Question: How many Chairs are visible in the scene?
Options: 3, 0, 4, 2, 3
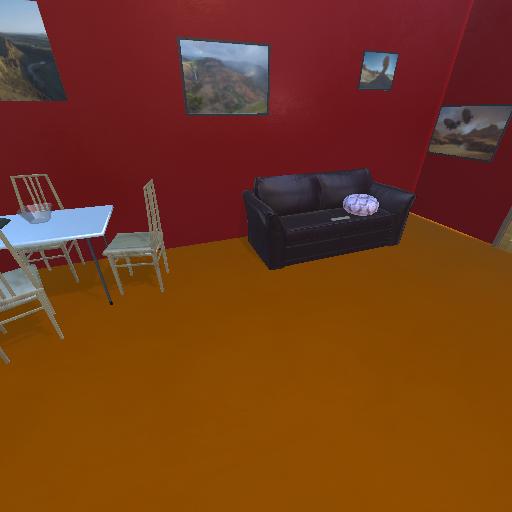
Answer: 3